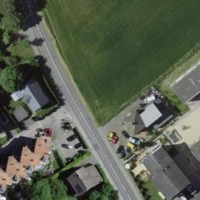
EUNIS habitat code: 55
Species observed at this site:
Stellaria graminea